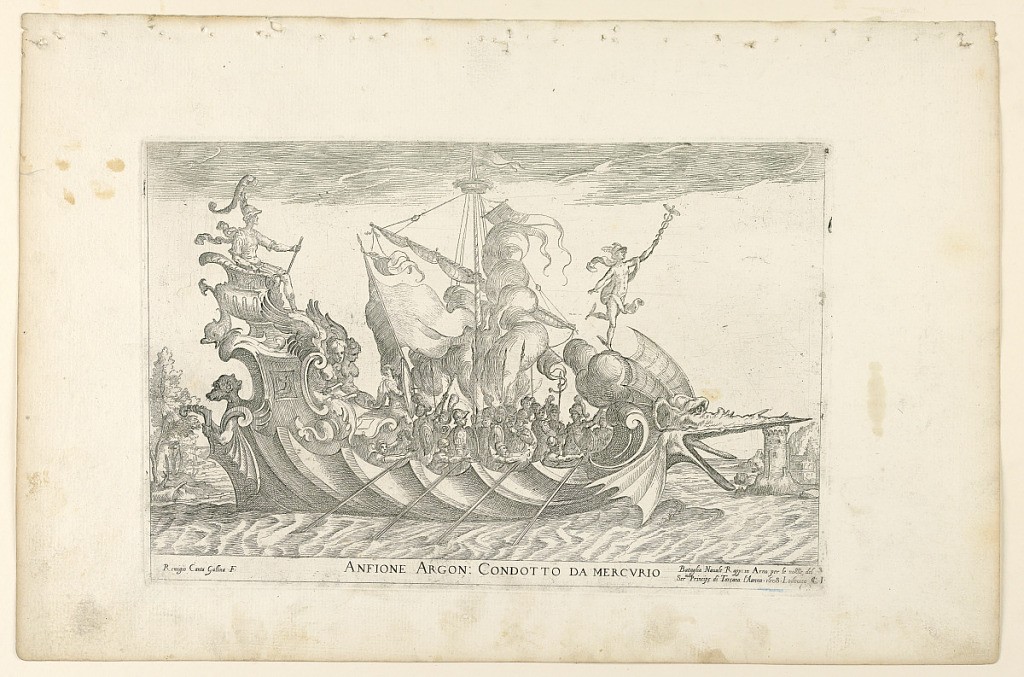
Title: Anfione argon. condotto da Mercurio, from Vessels of the Argonauts for the wedding celebration of Cosimo de' Medici in 1608, plate 14
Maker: Remigio Cantagallina, Italian, ca. 1582–1656
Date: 1608
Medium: etching on laid paper
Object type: Print
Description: The ship of Amphion, emphemera from the wedding festivities at the marriage of Cosimo de' Medici and Maria Magdalena of Austria in 1608.